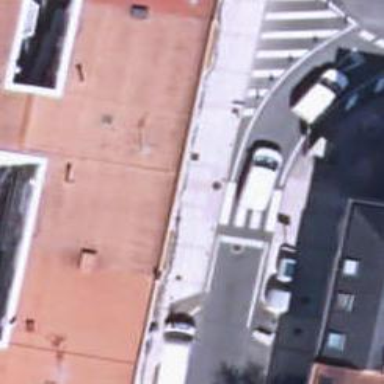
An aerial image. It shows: Uncontrolled road crossing.